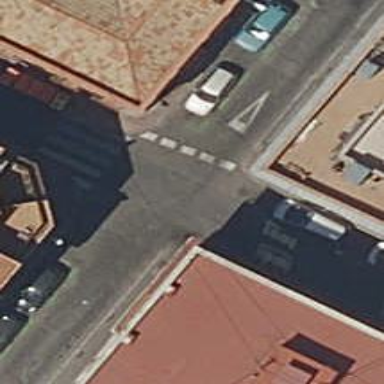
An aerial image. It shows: Unmarked road crossing.